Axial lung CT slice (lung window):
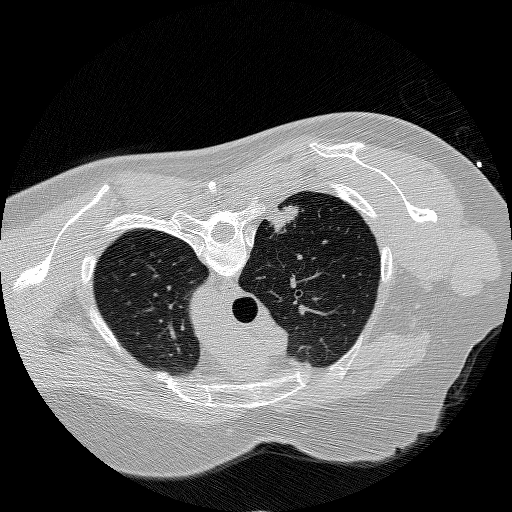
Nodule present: yes
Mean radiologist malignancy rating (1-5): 5